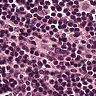
Metastatic tissue present: no